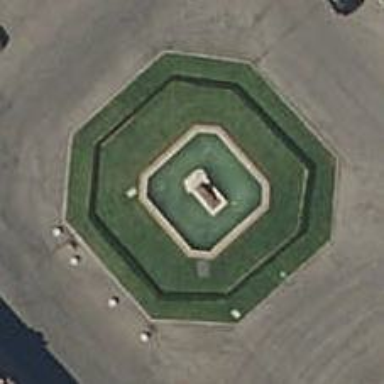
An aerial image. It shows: Beautiful fountain.